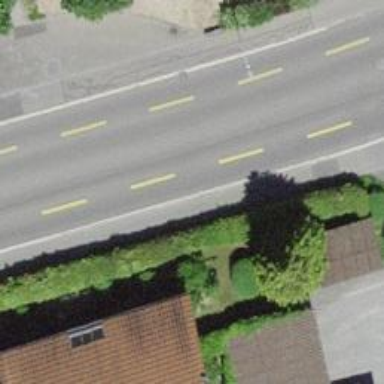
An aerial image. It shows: Bus stop with platform for public transport.